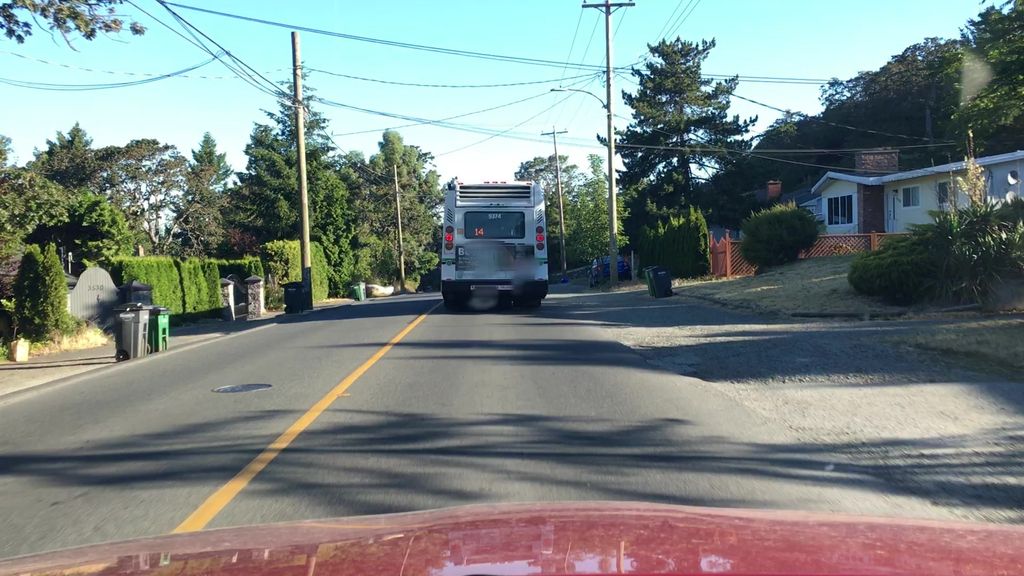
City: victoria